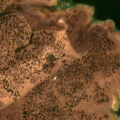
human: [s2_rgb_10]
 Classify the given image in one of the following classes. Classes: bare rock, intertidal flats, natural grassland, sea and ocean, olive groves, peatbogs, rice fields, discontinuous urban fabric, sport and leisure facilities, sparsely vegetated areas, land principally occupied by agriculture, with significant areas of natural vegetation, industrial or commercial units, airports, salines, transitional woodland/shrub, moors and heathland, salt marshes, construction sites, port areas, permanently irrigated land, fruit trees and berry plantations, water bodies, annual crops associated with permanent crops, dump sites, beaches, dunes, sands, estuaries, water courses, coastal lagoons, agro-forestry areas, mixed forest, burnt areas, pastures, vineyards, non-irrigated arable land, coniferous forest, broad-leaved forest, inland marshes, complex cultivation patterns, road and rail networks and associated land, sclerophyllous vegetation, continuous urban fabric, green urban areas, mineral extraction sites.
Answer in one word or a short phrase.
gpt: non-irrigated arable land, agro-forestry areas, transitional woodland/shrub, water bodies